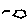
Label: hexagon